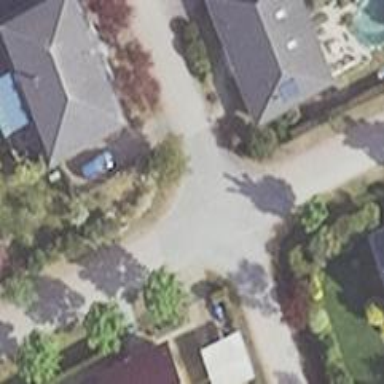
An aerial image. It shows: Residential road without sidewalk.